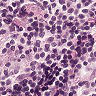
Metastatic tissue present: no